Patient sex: M
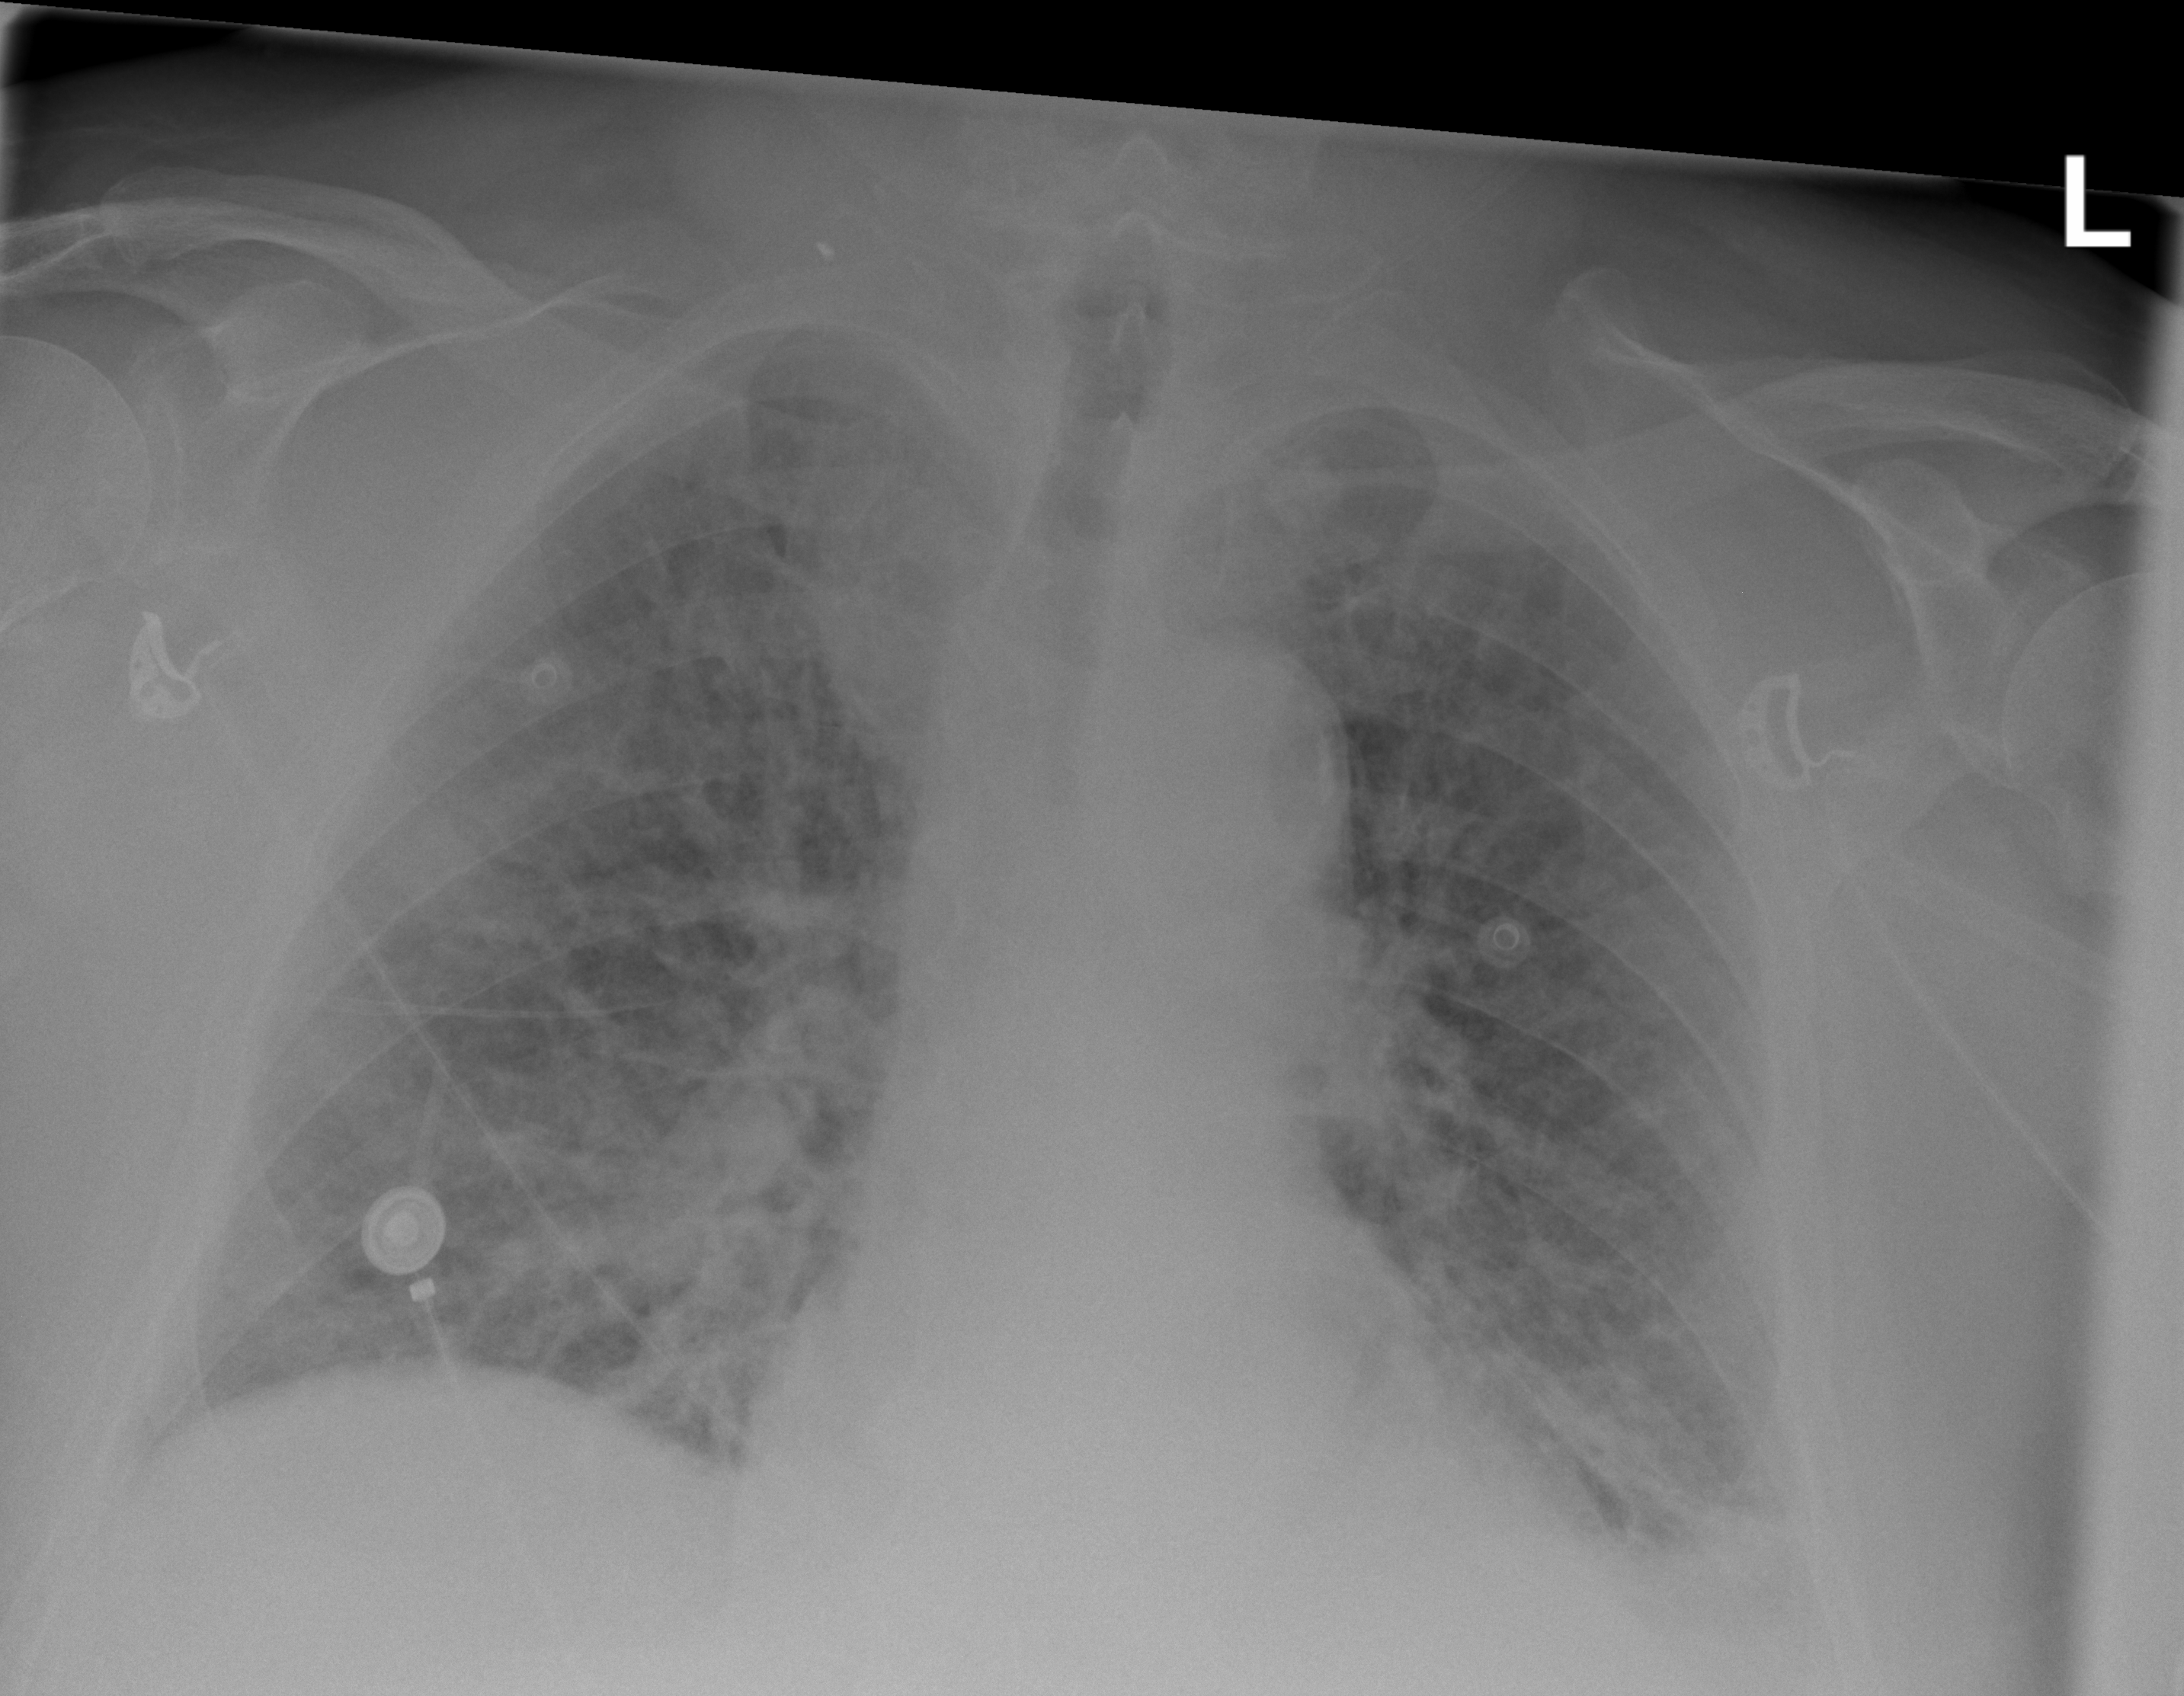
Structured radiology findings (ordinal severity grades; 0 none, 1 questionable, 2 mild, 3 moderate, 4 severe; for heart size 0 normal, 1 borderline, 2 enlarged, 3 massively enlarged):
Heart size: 2
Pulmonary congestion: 2
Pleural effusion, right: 2
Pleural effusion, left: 2
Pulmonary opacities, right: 2
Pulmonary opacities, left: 2
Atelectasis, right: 3
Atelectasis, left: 2